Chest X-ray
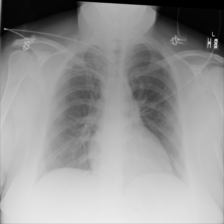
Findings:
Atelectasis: negative
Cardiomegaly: negative
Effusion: negative
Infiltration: negative
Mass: negative
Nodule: negative
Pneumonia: negative
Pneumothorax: negative
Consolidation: negative
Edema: negative
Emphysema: negative
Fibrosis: negative
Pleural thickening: negative
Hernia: negative